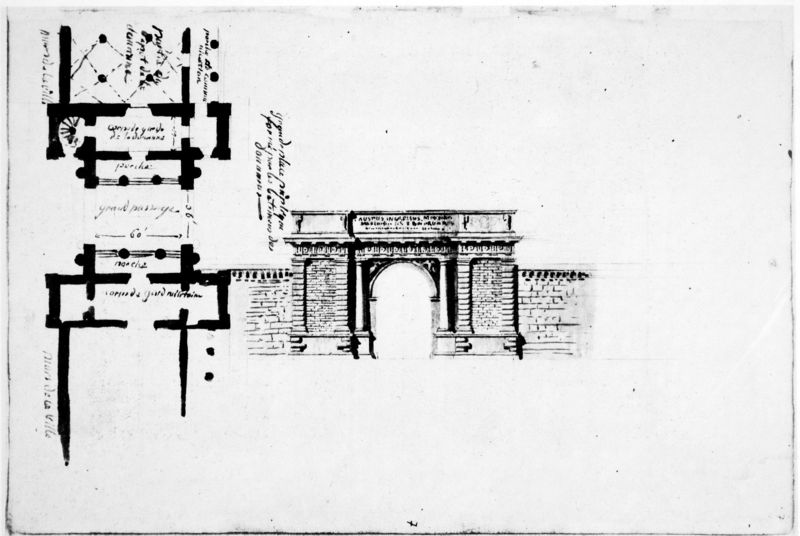
Titel: Stadttor, Studie
Künstler: Carl von Fischer
Standort: München
Institution: Architektursammlung der Technischen Universität
Schlagwörter: weiß, ausschnitt, grau, pfeiler, schwarz, skizze, säule, säulen, zeichnung, gebäude, architektur, sockel, stein, steine, blatt, front, frontal, renaissance, schrift, papier, umrisse, ansicht, bogen, fassade, italien, türen, studie, mauer, pilaster, treppe, inschrift, seitenansicht, durchgang, stufen, plinthe, striche, tor, umriss, punkte, erker, fugen, tusche, arkade, innenhof, gewölbe, antike, torbogen, denkmal, mauerwerk, schnitt, schwarzweiss, seite, text, beschriftung, bleistift, räume, entwurf, schema, architrav, kapitelle, rom, studien, halbrund, fries, portal, rustika, stadttor, sims, ziegeln, gesims, quader, mauern, stadtmauer, antikisierend, einfahrt, plan, wendeltreppe, dorisch, entwürfe, vorlagen, forschung, bau, beschriftungen, handschrift, konisch, bezeichnung, friese, rekonstruktion, triumphbogen, grundriss, bauwerk, lisenen, aufriss, zeichnungen, bauplan, architekt, bramante, michelangelo, plinthen, durchfahrt, aufrisse, palladio, arc, archäologie, gesimse, haussmann, ich möchte weitermachen...., innenräume, mauervorlagen, non-finito, ranaissance, raumbezeichnung, rchitektur, rustica, schwaz weiss, skizzezeichnung, spindeltreppe, strichel, säulena, treppenaufgang, triklyphen, triumfbogen, vasari, zahnschnitt, wörter, sudien